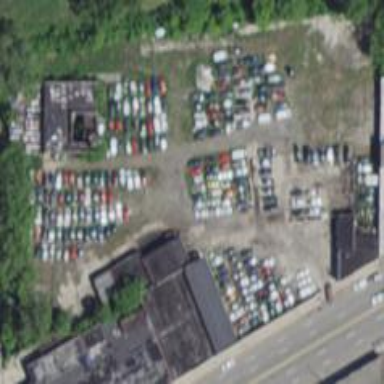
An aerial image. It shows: Scrap yard located in industrial area.